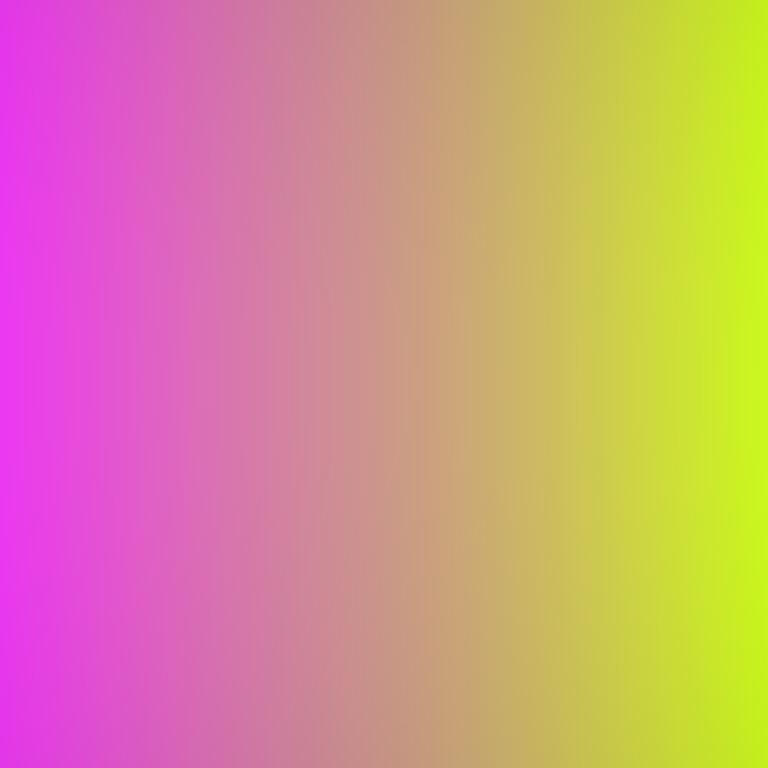
Abstract light effect, smooth gradient from vivid magenta to bright lime green, energetic atmosphere, soft blend, no room, no furniture, no objects.